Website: lowes
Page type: billing-address
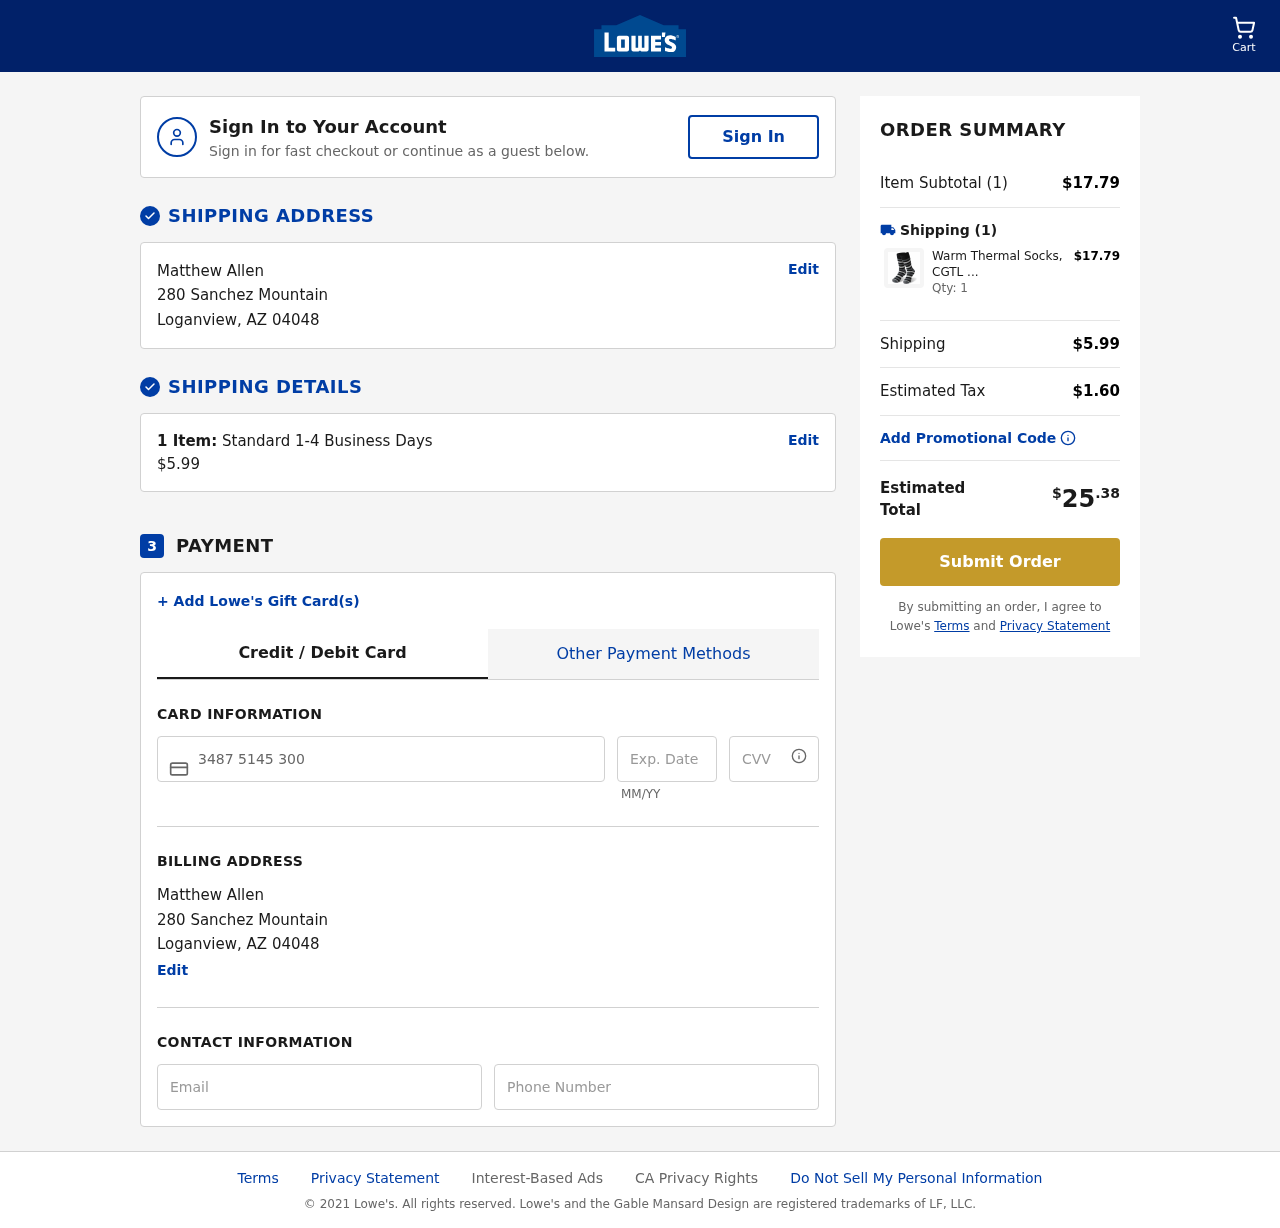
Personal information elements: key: PII_CARD_CVV
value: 2254
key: PII_CARD_EXPIRY
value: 03/30
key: PII_CARD_NUMBER
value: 3487 5145 3003 294
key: PII_CITY
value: Loganview
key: PII_EMAIL
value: matthewallen@yahoo.com
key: PII_FULLNAME
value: Matthew Allen
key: PII_PHONE
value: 8963745844
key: PII_POSTCODE
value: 04048
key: PII_STATE_ABBR
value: AZ
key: PII_STREET
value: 280 Sanchez Mountain
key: PII_FULLNAME2
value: Matthew Allen
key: PII_STREET2
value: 280 Sanchez Mountain
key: PII_CITY2
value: Loganview
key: PII_STATE_ABBR2
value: AZ
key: PII_POSTCODE2
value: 04048
Product elements: key: PRODUCT1_NAME
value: Warm Thermal Socks, CGTL Unisex Fur Lined Winter Sport Socks Thick Boot Insulated Heated Socks for C
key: PRODUCT1_PRICE
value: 17.79
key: PRODUCT1_QUANTITY
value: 1
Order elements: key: ORDER_NUM_ITEMS
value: Cart
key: ORDER_NUM_ITEMS
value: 1 Item:
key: ORDER_NUM_ITEMS
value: Item Subtotal (1)
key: ORDER_SHIPPING_COST
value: $5.99
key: ORDER_SUBTOTAL
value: $17.79
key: ORDER_TAX
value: $1.60
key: ORDER_TOTAL
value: $25.38